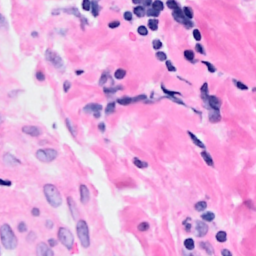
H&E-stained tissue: Breast